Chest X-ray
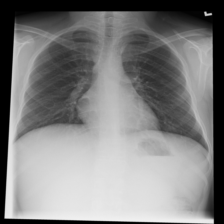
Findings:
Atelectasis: negative
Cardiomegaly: negative
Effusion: negative
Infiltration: positive
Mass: negative
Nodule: negative
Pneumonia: negative
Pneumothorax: negative
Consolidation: negative
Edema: negative
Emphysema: negative
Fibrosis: negative
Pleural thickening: negative
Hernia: negative